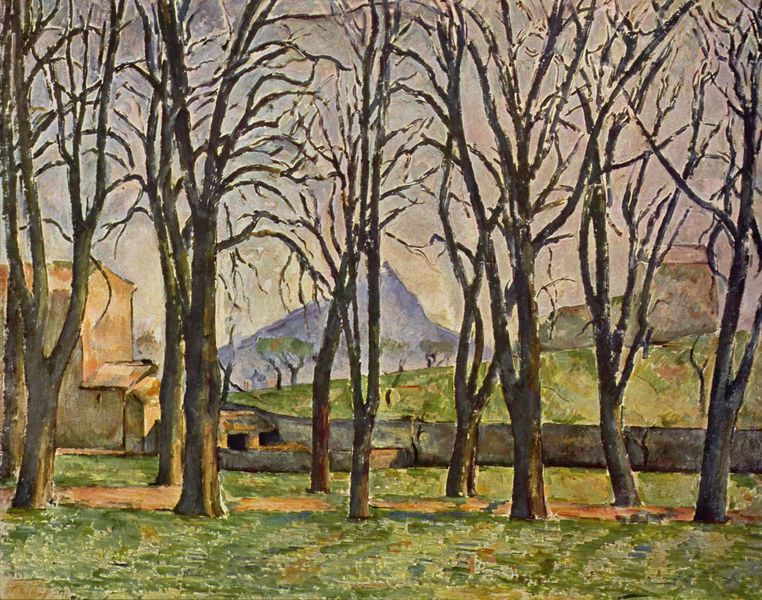
Titel: Kastanienbäume im Jas de Bouffan
Künstler: Paul Cézanne
Standort: Minneapolis (Minnesota)
Institution: The Minneapolis Institute of Art
Schlagwörter: baum, berg, blau, dunkel, gemälde, himmel, laub, nackt, schatten, weiß, baumstämme, bäume, cezanne, grün, impressionismus, kubismus, landschaft, ocker, äste, braun, bunt, frankreich, grau, hell, hintergrund, holz, licht, orange, pastell, schwarz, straße, blüten, dach, gebäude, gras, haus, obst, park, rasen, rot, weg, wiese, wolke, beige, expressionismus, malerei, jung, stein, steine, bild, baumstamm, birken, feld, häuser, hügel, natur, stamm, zweige, hütte, sonne, wiesen, boden, kontrast, rosa, wald, garten, ort, süden, moderne, berge, hang, sonnenlicht, dorf, dächer, mauer, allee, violett, kahl, landschaftsmalerei, herbst, winter, stämme, blue, church, white, window, black, country, dark, empty, gray, green, grey, modern, painting, wall, windows, yellow, flowers, oil painting, pink, brown, plant, silouette, frühling, grass, umriss, anbau, indigo, provence, bergspitze, lichtung, paul, baumgruppe, wood, clouds, rock, sky, tree, geäst, building, field, hill, hills, house, landscape, mountain, mountains, nature, stall, distance, horizon, houses, roof, roofs, trees, hain, wäldchen, gehöft, flimmern, alle, trog, baüme, balu, frühjahr, schneeluft, snow, mont ventou, autumn, forest, light, dusk, exterior, garden, night, path, road, side, view, drawing, color, impressionism, purple, shadow, illustration, line, french, pen, fall, cloudy, dead, hasu, door, scene, fence, meadow, town, violet, still life, sunlight, outside, rural, day, spring, leaves, pastoral, trunk, satteldach, walls, buildings, vertical, watercolor, colors, ground, pastel, geometric, mont, baume, peak, lines, stroke, farm, bare, branches, cottage, slope, brush, brushstrokes, outdoors, sunset, cave, shadows, colour, paint, simple, peace, gaugain, hundehütte, baumallee, rhythm, atmosphere, outdoor, tan, branch, trail, laublos, dream, alee, geometry, victoire, avenue, saint, klassische, barn, dirty, shape, earth, blätterlos, postimpressionist, van gogh, woods, vista, countryside, tree trunks, orchard, gatren, trunks, post impressionism, walkway, pathway, herbat, mount, unbelaubt, scenery, shed, medow, cezane, cezzane, mountians, shrubbery, passage, yard, painterly, tunnel, moutain, parkway, acrylic, quiet, hils, limbs, landscae, highlight, bluee, copse, dreamy, fores, scenic, rof, buiding, automn, poplar, counrty, paysage, fance, dead trees, dark trees, wods, ohne blätter, outbuilding, sheed, bare trees, forwest, whitle, no leaves, withered